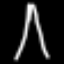
Label: The Eiffel Tower